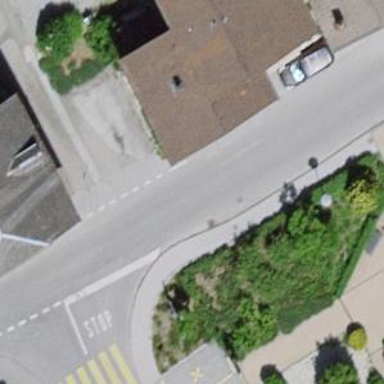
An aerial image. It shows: Sidewalk.